Question: I have a 'cv::Mat' which hase to following size '480 x 640 x 32'.
Can you please show me how can I access the data within this structure? Let's say that I want to access the element from position '[2, 2, 2]'. How can I do this?
I have tried using this 'template<typename T> const T& Mat::at(int i, int j, int k) const' but I receive the following runtime error :

Here is how I am using the code :
'''
cv::Mat f(382,510,32);
f=Utils::toMat(features);
cout<<f.at<double>(1,1,1);
'''
where 'toMat' is detailed bellow.
'''
cv::Mat Utils::toMat( mxArray* p_)
{
mwSize ndims_= mxGetNumberOfDimensions(p_);
const mwSize* dims=mxGetDimensions(p_);
std::vector<int> d(dims, dims+ndims_);
int ndims = (d.size()>2) ? d.size()-1 : d.size();
int nchannels = (d.size()>2) ? *(d.end()-1) : 1;
int depth=CV_64F;
std::swap(d[0], d[1]);
cv::Mat mat(ndims, &d[0], CV_MAKETYPE(depth, nchannels));
// Copy each channel.
std::vector<cv::Mat> channels(nchannels);
std::vector<mwSize> si(d.size(), 0); // subscript index
int type = CV_MAKETYPE(depth, 1); // Source type
for (int i = 0; i<nchannels; ++i)
{
si[d.size()-1] = i;
void *pd = reinterpret_cast<void*>(
reinterpret_cast<size_t>(mxGetData(p_))+
mxGetElementSize(p_)*mxCalcSingleSubscript(p_, si.size(), &si[0]));
cv::Mat m(ndims, &d[0], type, pd);
// Read from mxArray through m
m.convertTo(channels[i], CV_MAKETYPE(depth, 1));
}
cv::merge(channels, mat);
return mat;
}
'''
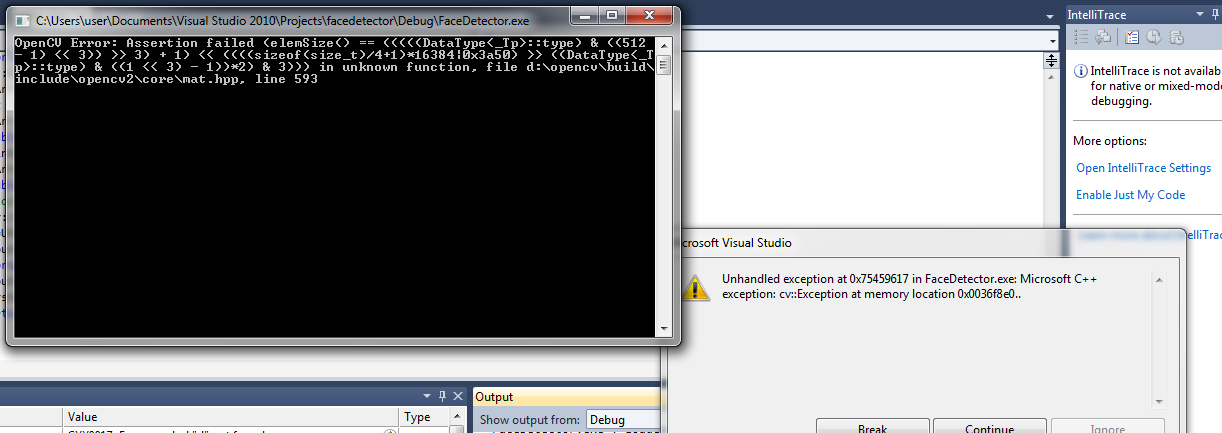
Answer: '''
> cv::Mat f(382,510,32);
'''
To start with, you got wrong the constructor of 'cv::Mat' <URL> : your value 32 is used as type, leading to some undefined behaviour.
You have to use this
'''
Mat::Mat(int ndims, const int* sizes, int type)
const int[] mySizes = {382,510,32}; //I hope I have written this correctly...
cv::Mat f(3,mySizes,CV_64F). // You find CV_64 in the same documentation page.
'''
Then, your 'Utils::toMat' functions looks really complicated to debug... I suggest that you read a little bit more about the documentation, and possibly that you re-implement the initialization (filling) of your matrix using the 'at' method:
'''
f.at<double>(x,y,z) = ...
'''